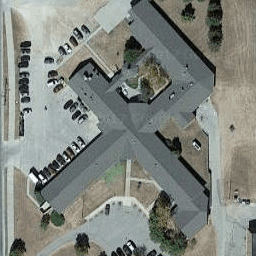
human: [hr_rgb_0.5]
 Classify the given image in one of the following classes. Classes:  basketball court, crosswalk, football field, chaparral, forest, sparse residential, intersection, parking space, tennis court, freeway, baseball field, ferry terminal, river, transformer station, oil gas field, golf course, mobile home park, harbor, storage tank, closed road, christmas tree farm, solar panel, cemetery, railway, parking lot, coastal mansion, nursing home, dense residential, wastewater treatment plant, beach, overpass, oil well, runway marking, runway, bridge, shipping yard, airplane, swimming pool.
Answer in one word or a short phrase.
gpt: nursing home